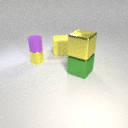
small purple rubber cylinder above small yellow metal cylinder